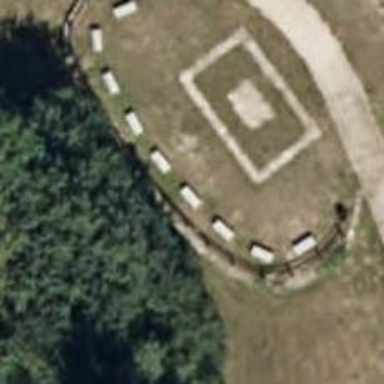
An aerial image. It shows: Bench for seating.